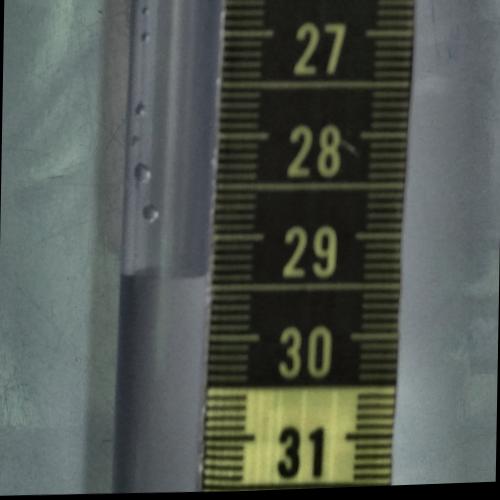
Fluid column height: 29.4 cm